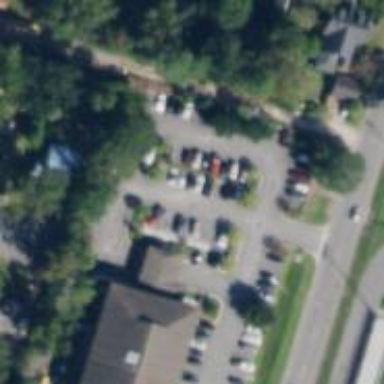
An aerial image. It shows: Parking space is available.